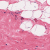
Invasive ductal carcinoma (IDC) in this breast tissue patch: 0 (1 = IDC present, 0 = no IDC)